Question: I have defined in my web.config a default error page:
'''
<customErrors mode="On" defaultRedirect="Erro_Padrao.aspx">
</customErrors>
'''
Now, I'm forcing an error in one of my pages to test the error page:
'''
Try
Dim var1 As Integer = 1
Dim var2 As Integer = 0
Dim result As Integer = var1 / var2
Catch ex As Exception
Throw ex
End Try
'''
The error occurs but nothing happens.
Anyone?
Thank you.
I am trying this inside a method that is called by a DevExpress' ASPxGridView component. The exception message is not shown in the default .NET yellow error page, but this grid somehow handles the exception and "blocks" the redirection(yeah, the error message is in portuguese):

If I try to do this in the page_load event, for example, the redirection for the default error page works fine.
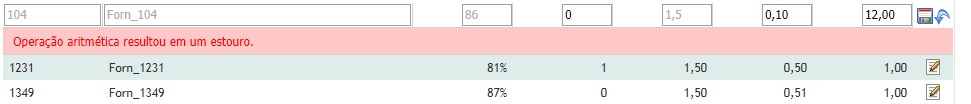
Answer: Found an article on <URL>.
> The CustomErrorText event within
the ASPxGridView, and allows you to change the error text displayed by
default. This can be useful, if you want to localize error messages.